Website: macys
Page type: store-pickup
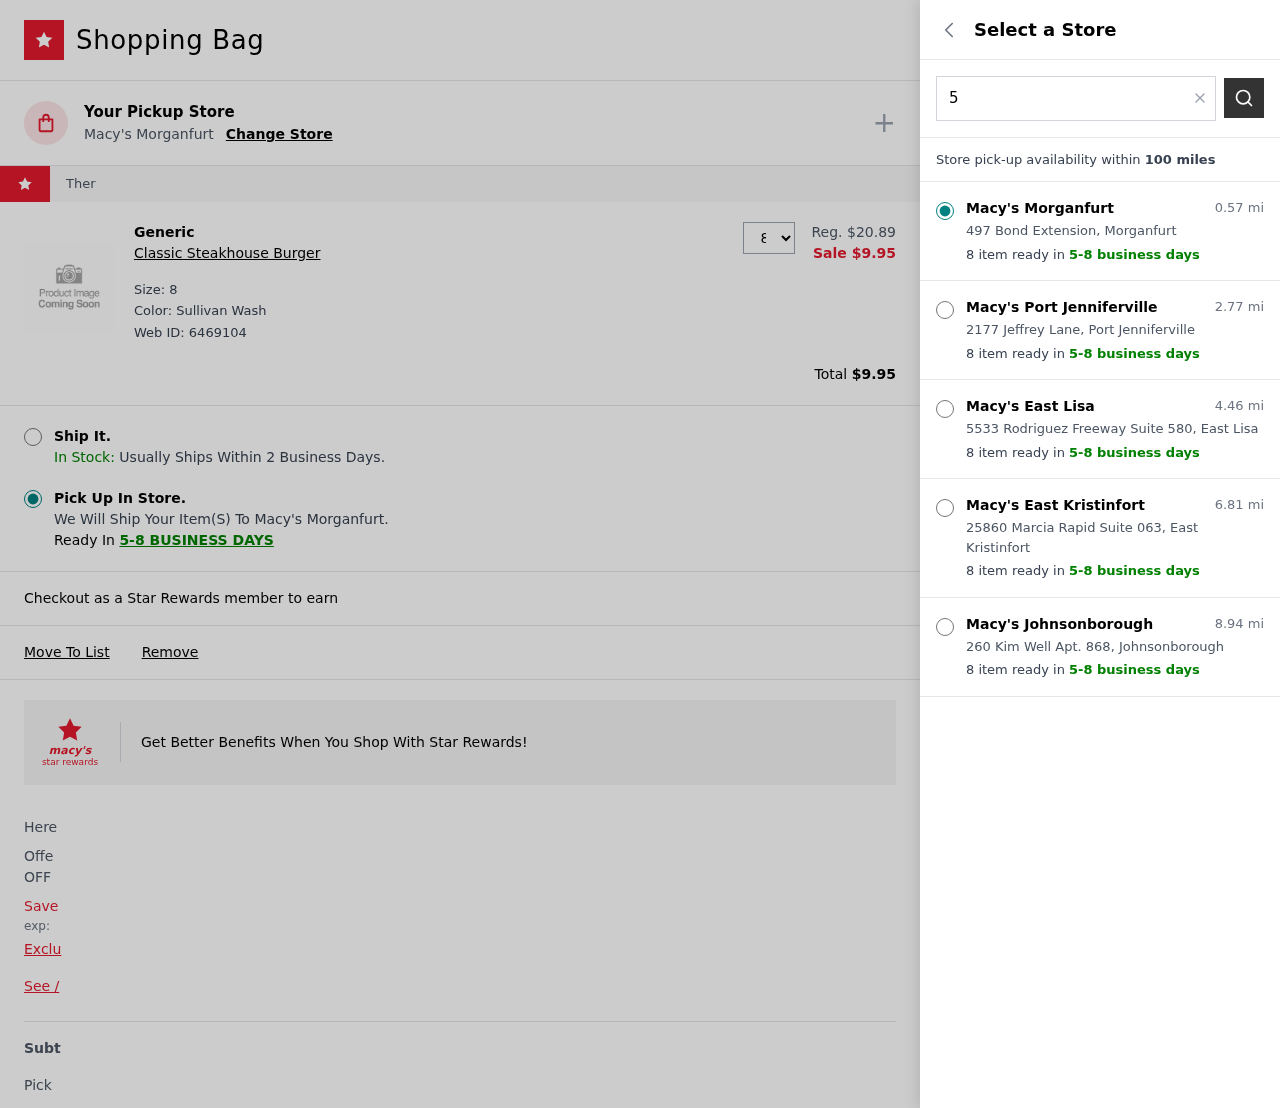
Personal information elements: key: PII_LOCATION1_CITY
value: Morganfurt
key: PII_LOCATION1_STREET
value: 497 Bond Extension
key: PII_LOCATION2_CITY
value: Port Jenniferville
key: PII_LOCATION2_STREET
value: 2177 Jeffrey Lane
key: PII_LOCATION3_CITY
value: East Lisa
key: PII_LOCATION3_STREET
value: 5533 Rodriguez Freeway Suite 580
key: PII_LOCATION4_CITY
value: East Kristinfort
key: PII_LOCATION4_STREET
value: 25860 Marcia Rapid Suite 063
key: PII_LOCATION5_CITY
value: Johnsonborough
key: PII_LOCATION5_STREET
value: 260 Kim Well Apt. 868
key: PII_POSTCODE
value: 59590
Product elements: key: PRODUCT1_BRAND
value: Generic
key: PRODUCT1_NAME
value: Classic Steakhouse Burger
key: PRODUCT1_PRICE
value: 9.95
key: PRODUCT1_QUANTITY
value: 8
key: PRODUCT1_ORIGINAL_PRICE
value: $20.89
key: PRODUCT1_WEB_ID
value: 6469104
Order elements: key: ORDER_TOTAL
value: $9.95
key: ORDER_DELIVERY_DATE
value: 5-8 business days
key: ORDER_DELIVERY_DATE
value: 5-8 BUSINESS DAYS
Search elements: key: SEARCH_LOCATION
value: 59590